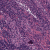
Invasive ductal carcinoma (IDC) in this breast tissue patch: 0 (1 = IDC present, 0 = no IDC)